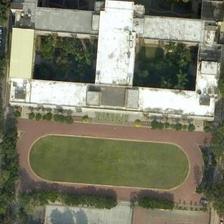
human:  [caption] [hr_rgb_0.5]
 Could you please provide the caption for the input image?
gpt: a playground surrounded by green trees is next to a large building .

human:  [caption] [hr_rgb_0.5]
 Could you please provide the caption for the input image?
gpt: a playground surrounded by many green trees is between a large building and a road .

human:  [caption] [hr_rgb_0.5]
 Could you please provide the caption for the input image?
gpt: a large building and some green trees are around a playground .

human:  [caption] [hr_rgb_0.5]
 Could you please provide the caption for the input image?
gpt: the football field is next to this distinctive axisymmetric building, full of lush trees .

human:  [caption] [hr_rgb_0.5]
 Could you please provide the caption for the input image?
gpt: a playground surrounded by many green trees is between a large building and a road .